Question: I'm attempting to truncate a series of double-precision values in C#. The following value fails no matter what rounding method I use. What is wrong with this value that causes both of these methods to fail? Why does even 'Math.Round' fail to correctly truncate the number? What method can be used instead to correctly truncate such values?
'''
double value = 0.61740451388888251;
'''
'''
return Math.Round(value, digits);
'''
'''
double multiplier = Math.Pow(10, decimals)
return Math.Round(value * multiplier) / multiplier;
'''
Fails even in VS watch window!

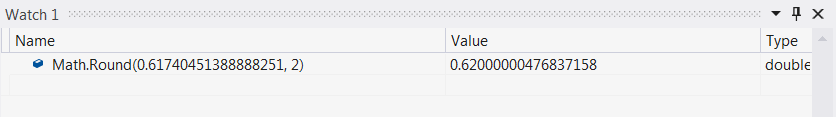
Answer: Double is a floating point type. They are represented in binary system (like '11010.00110'). When double is presented in decimal system it is only an approximation as not all binary numbers have exact representation in decimal system. Try for example this operation:
'''
double d = 3.65d + 0.05d;
'''
It will not result in '3.7' but in '3.6999999999999997'. It is because the variable contains a closest available 'double'.
The same happens in your case. Your variable contains closest available 'double'.
For precise operations 'double'/'float' is not the most fortunate choice.
Use 'double'/'float' when you need fast performance or you want to operate on larger range of numbers, but where high precision is not required. For instance, it is perfect type for calculations in physics.
For precise decimal operations use, well, 'decimal'.
Here is an article about 'float'/'decimal': <URL>